Interaction volume radius: 10 \u00c5
Interaction volume height: 10 \u00c5
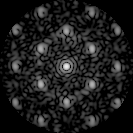
Disorder parameter: 0.4109